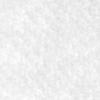
Label: no_change